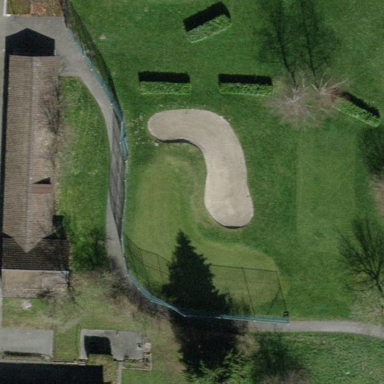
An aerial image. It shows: Golf bunker filled with sandy terrain.